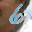
Label: 6